Field crop: maize
Growth stage: 2
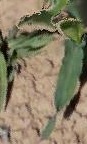
Species: maize